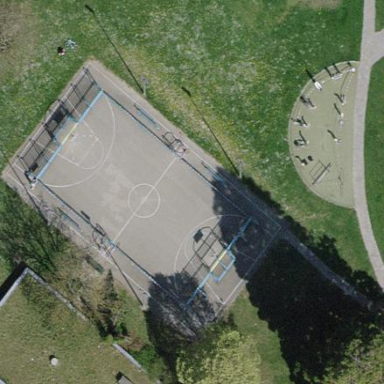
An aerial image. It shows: Asphalt basketball court on pitch.